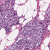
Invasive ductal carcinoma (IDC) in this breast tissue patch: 1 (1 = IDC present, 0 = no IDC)